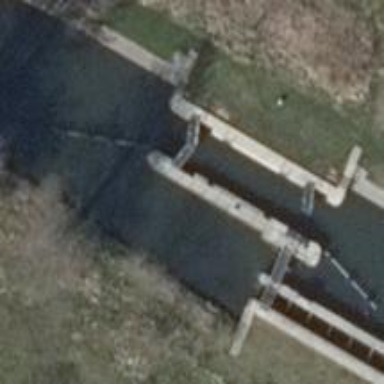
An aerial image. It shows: Lock gate along waterway.